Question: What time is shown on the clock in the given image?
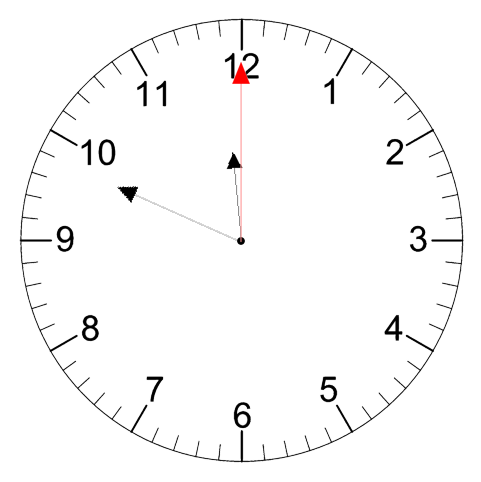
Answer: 11:49:00